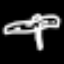
Label: airplane